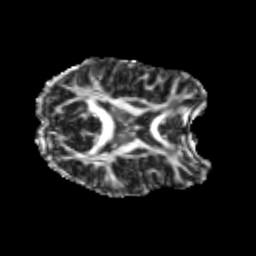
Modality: FA
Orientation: axial
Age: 21
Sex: male
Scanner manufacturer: siemens
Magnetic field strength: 3 T
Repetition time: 3.5 s
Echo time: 0.104 s